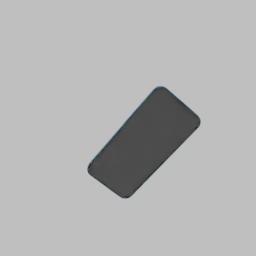
Label: electronics